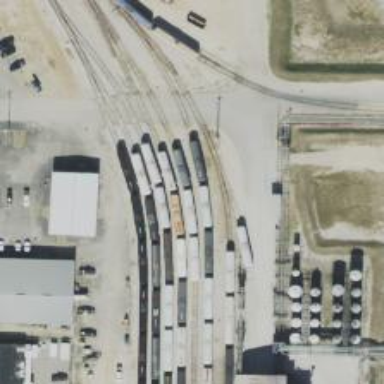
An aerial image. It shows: Railway spur service line used for transporting petroleum freight.